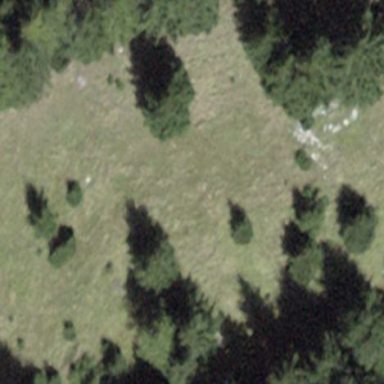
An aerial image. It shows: Area covered with grass.